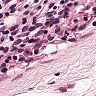
Metastatic tissue present: no